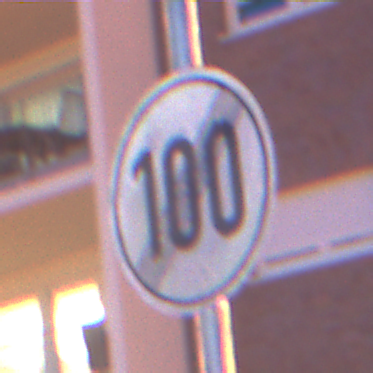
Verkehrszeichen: EndeGeschwindigkeit100
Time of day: Night
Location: Outdoor (Urban)
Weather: PartlyCloudy
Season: NotSpecified
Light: Artificial